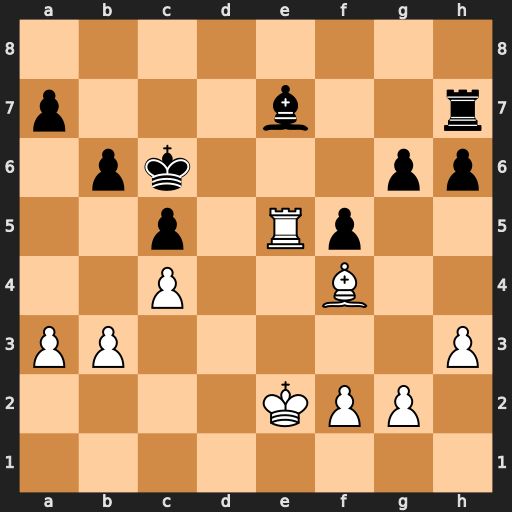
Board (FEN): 8/p3b2r/1pk3pp/2p1Rp2/2P2B2/PP5P/4KPP1/8
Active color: w
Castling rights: -
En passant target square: -
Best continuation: Re6+ Kd7 Rxg6